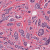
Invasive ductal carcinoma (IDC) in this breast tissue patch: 1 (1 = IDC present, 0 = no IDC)